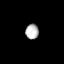
Tissue: lung
Cell type: Fibroblasts
Senescence score: 0.5706
Nuclear area (px): 194
Mean DAPI intensity: 183.258